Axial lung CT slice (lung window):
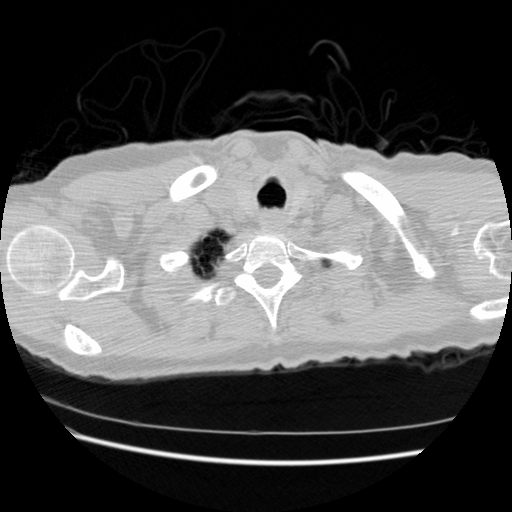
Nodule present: no